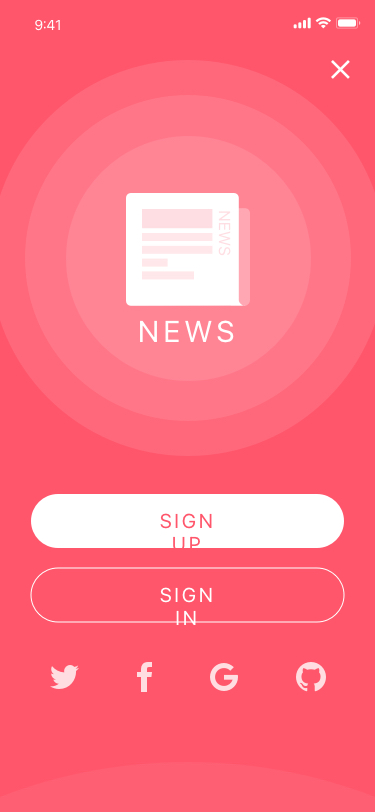
Text in this UI design:
NEWS
NEWS
Sign Up
Sign in